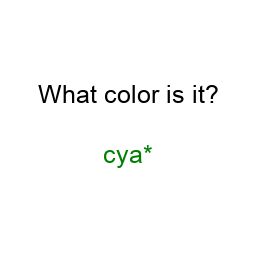
Color: green
Color name shown: cyan
Background color: white
Question text color: black